Question: i have 4 fragment in 1 activity (MainActivity: ViewPager)
fragment1 = edittext1, fragment2 = edittext2, fragment3 = edittext3 & fragment4 = buttonsave
in fragment4 there is only a save button to retrieve data from fragments 1,2 and 3
but when I click buttonsave, data from fragment1 is always null
'''
public class MainActivity extends AppCompatActivity {
@Override
protected void onCreate(Bundle savedInstanceState) {
super.onCreate(savedInstanceState);
setContentView(R.layout.activity_main);
ViewPager viewPager = (ViewPager) findViewById(R.id.pager);
ViewPagerAdapter adapter = new ViewPagerAdapter(getSupportFragmentManager());
adapter.addFragment(new FragmentOne(), "FRAG1");
adapter.addFragment(new FragmentTwo(), "FRAG2");
adapter.addFragment(new FragmentThree(), "FRAG3");
adapter.addFragment(new FragmentFour(), "FRAG4");
viewPager.setAdapter(adapter);
TabLayout tabLayout = (TabLayout) findViewById(R.id.tabs);
tabLayout.setupWithViewPager(viewPager);
}
class ViewPagerAdapter extends FragmentPagerAdapter {
private final List<Fragment> mFragmentList = new ArrayList<>();
private final List<String> mFragmentTitleList = new ArrayList<>();
public ViewPagerAdapter(FragmentManager manager) {
super(manager);
}
@Override
public Fragment getItem(int position) {
return mFragmentList.get(position);
}
@Override
public int getCount() {
return mFragmentList.size();
}
public void addFragment(Fragment fragment, String title) {
mFragmentList.add(fragment);
mFragmentTitleList.add(title);
}
@Override
public CharSequence getPageTitle(int position) {
return mFragmentTitleList.get(position);
}
}
'''
'''
public class FragmentOne extends Fragment {
public FragmentOne() {
// Required empty public constructor
}
@Override
public void onCreate(Bundle savedInstanceState) {
super.onCreate(savedInstanceState);
}
@Override
public View onCreateView(LayoutInflater inflater, ViewGroup container,
Bundle savedInstanceState) {
// Inflate the layout for this fragment
return inflater.inflate(R.layout.fragment_one, container, false);
}
'''
}
'''
public class FragmentFour extends Fragment {
private EditText txt1, txt2, txt3;
private Button button;
public FragmentFour() {
// Required empty public constructor
}
@Override
public View onCreateView(LayoutInflater inflater, ViewGroup container,
Bundle savedInstanceState) {
View view = inflater.inflate(R.layout.fragment_four, container, false);
txt1 = (EditText)getActivity().findViewById(R.id.txt1);
txt2 = (EditText)getActivity().findViewById(R.id.txt2);
txt3 = (EditText)getActivity().findViewById(R.id.txt3);
button = (Button)view.findViewById(R.id.button);
button.setOnClickListener(new View.OnClickListener() {
@Override
public void onClick(View view) {
getData();
}
});
return view;
}
private void getData() {
String fragment1 = txt1.getText().toString();
String fragment2 = txt2.getText().toString();
String fragment3 = txt3.getText().toString();
}
'''
Data from text1 (fragment)always null:

what should i do to solve this problem?
many thanks...
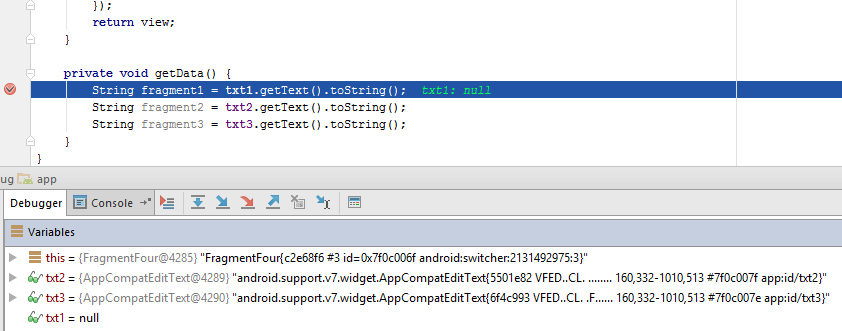
Answer: viewPager always load 1 consecutive pages of both side if you want to access Fragment 1 editText data then add this line
'''
viewPager.setOffscreenPageLimit(4);
'''
or
Use static variable